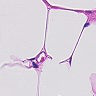
Metastatic tissue present: no